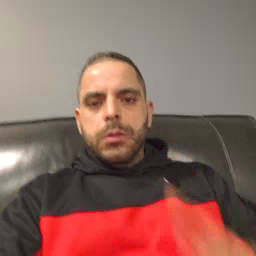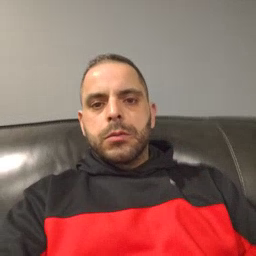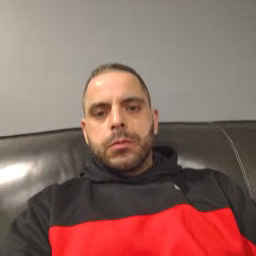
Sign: mitten